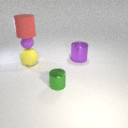
large purple metal cylinder to the right of small green metal cylinder